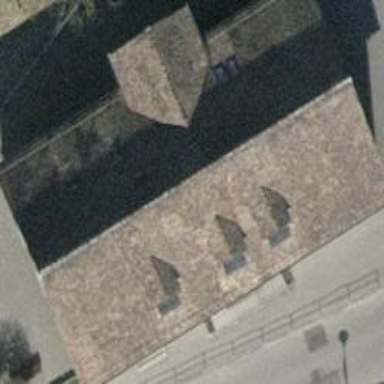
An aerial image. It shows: Kindergarten building.